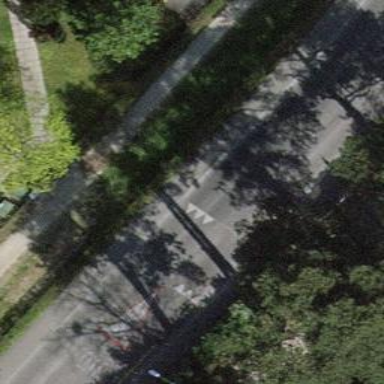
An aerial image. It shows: Traffic hump for calming the traffic.